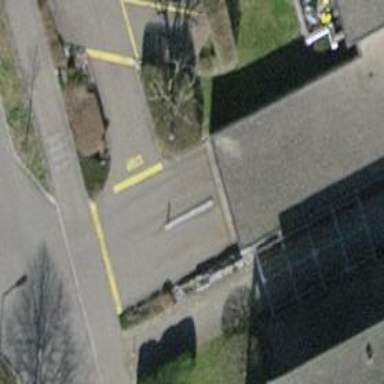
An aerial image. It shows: Parking entrance.